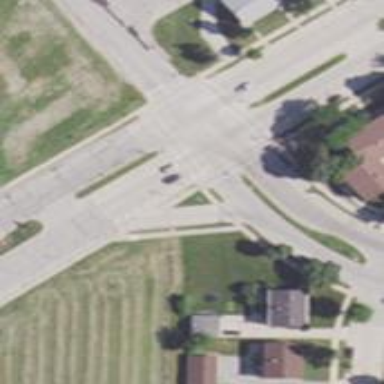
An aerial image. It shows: Crossing with marked lines on the road.